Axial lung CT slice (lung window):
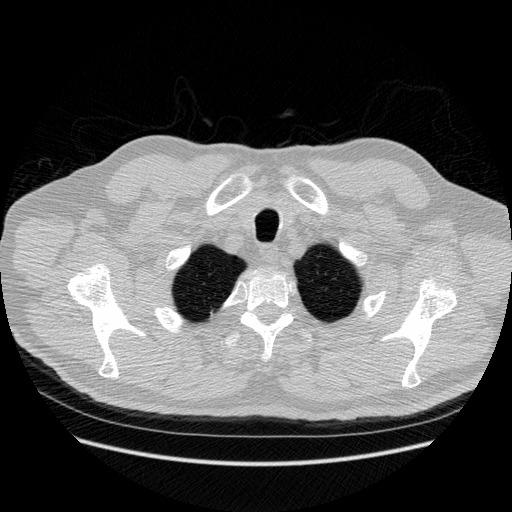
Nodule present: no